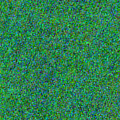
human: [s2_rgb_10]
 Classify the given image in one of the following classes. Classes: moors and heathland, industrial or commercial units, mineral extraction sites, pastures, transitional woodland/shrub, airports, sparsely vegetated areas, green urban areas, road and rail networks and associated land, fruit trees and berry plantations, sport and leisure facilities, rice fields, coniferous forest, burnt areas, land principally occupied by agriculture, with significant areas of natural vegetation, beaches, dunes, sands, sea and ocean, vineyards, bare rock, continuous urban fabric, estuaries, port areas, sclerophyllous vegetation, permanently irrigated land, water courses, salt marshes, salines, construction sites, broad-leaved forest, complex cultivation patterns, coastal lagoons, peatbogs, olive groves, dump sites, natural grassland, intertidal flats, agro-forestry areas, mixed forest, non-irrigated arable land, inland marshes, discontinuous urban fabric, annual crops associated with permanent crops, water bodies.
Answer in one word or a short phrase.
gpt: sea and ocean